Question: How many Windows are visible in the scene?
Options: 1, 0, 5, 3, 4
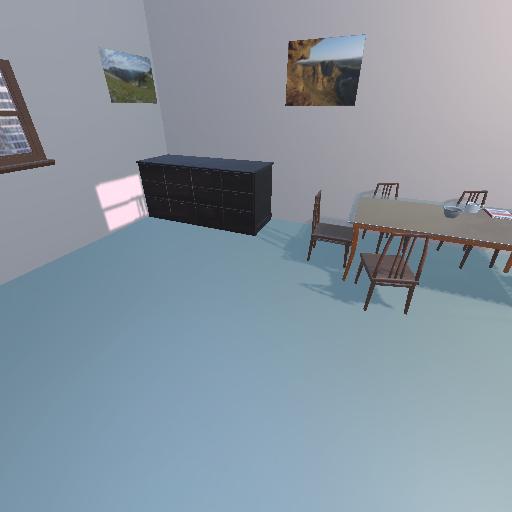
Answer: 1